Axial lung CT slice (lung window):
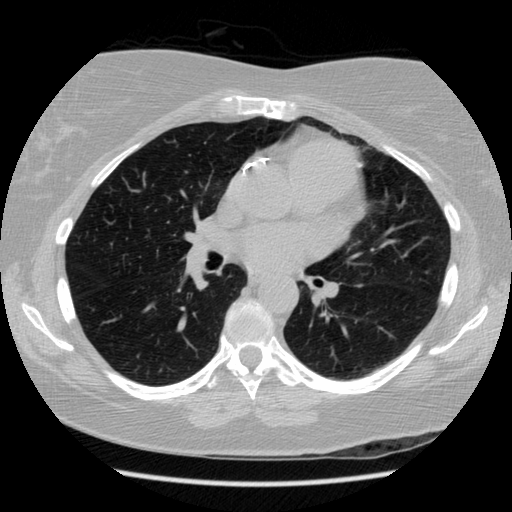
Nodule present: no